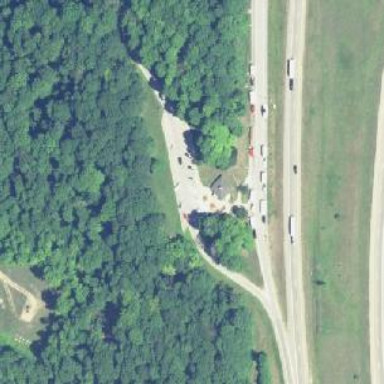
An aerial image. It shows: Rest area on the road.